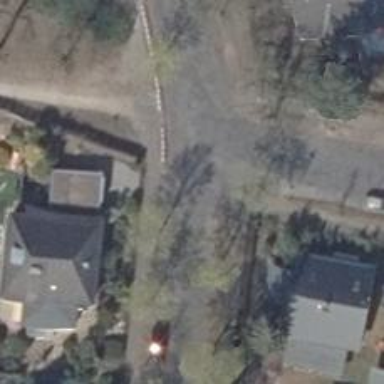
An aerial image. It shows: Unmarked road crossing.